Field crop: maize
Growth stage: 1
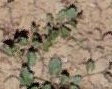
Species: convolvulus